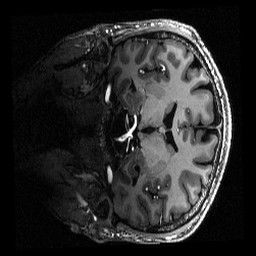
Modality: T1w
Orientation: coronal
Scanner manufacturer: siemens
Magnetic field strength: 6.98 T
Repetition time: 2.5 s
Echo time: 0.00255 s